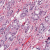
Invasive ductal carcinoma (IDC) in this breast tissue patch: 1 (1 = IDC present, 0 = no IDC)